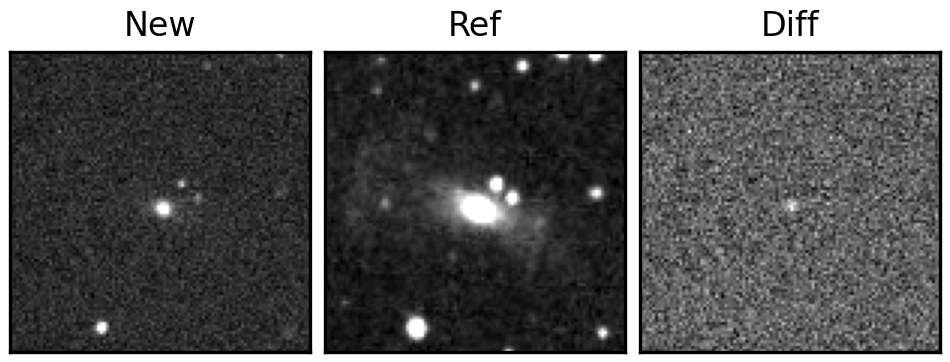
Label: real